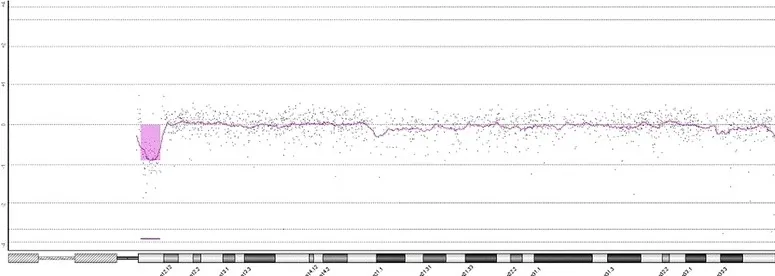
Array-CGH profile of chromosome 13 showing a 2.9 Mb interstitial deletion. At the top, the enlarged view of the rearrangement as provided by Agilent Technologies, CGH Analytics 3.5.14.
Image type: electrography (ekg)